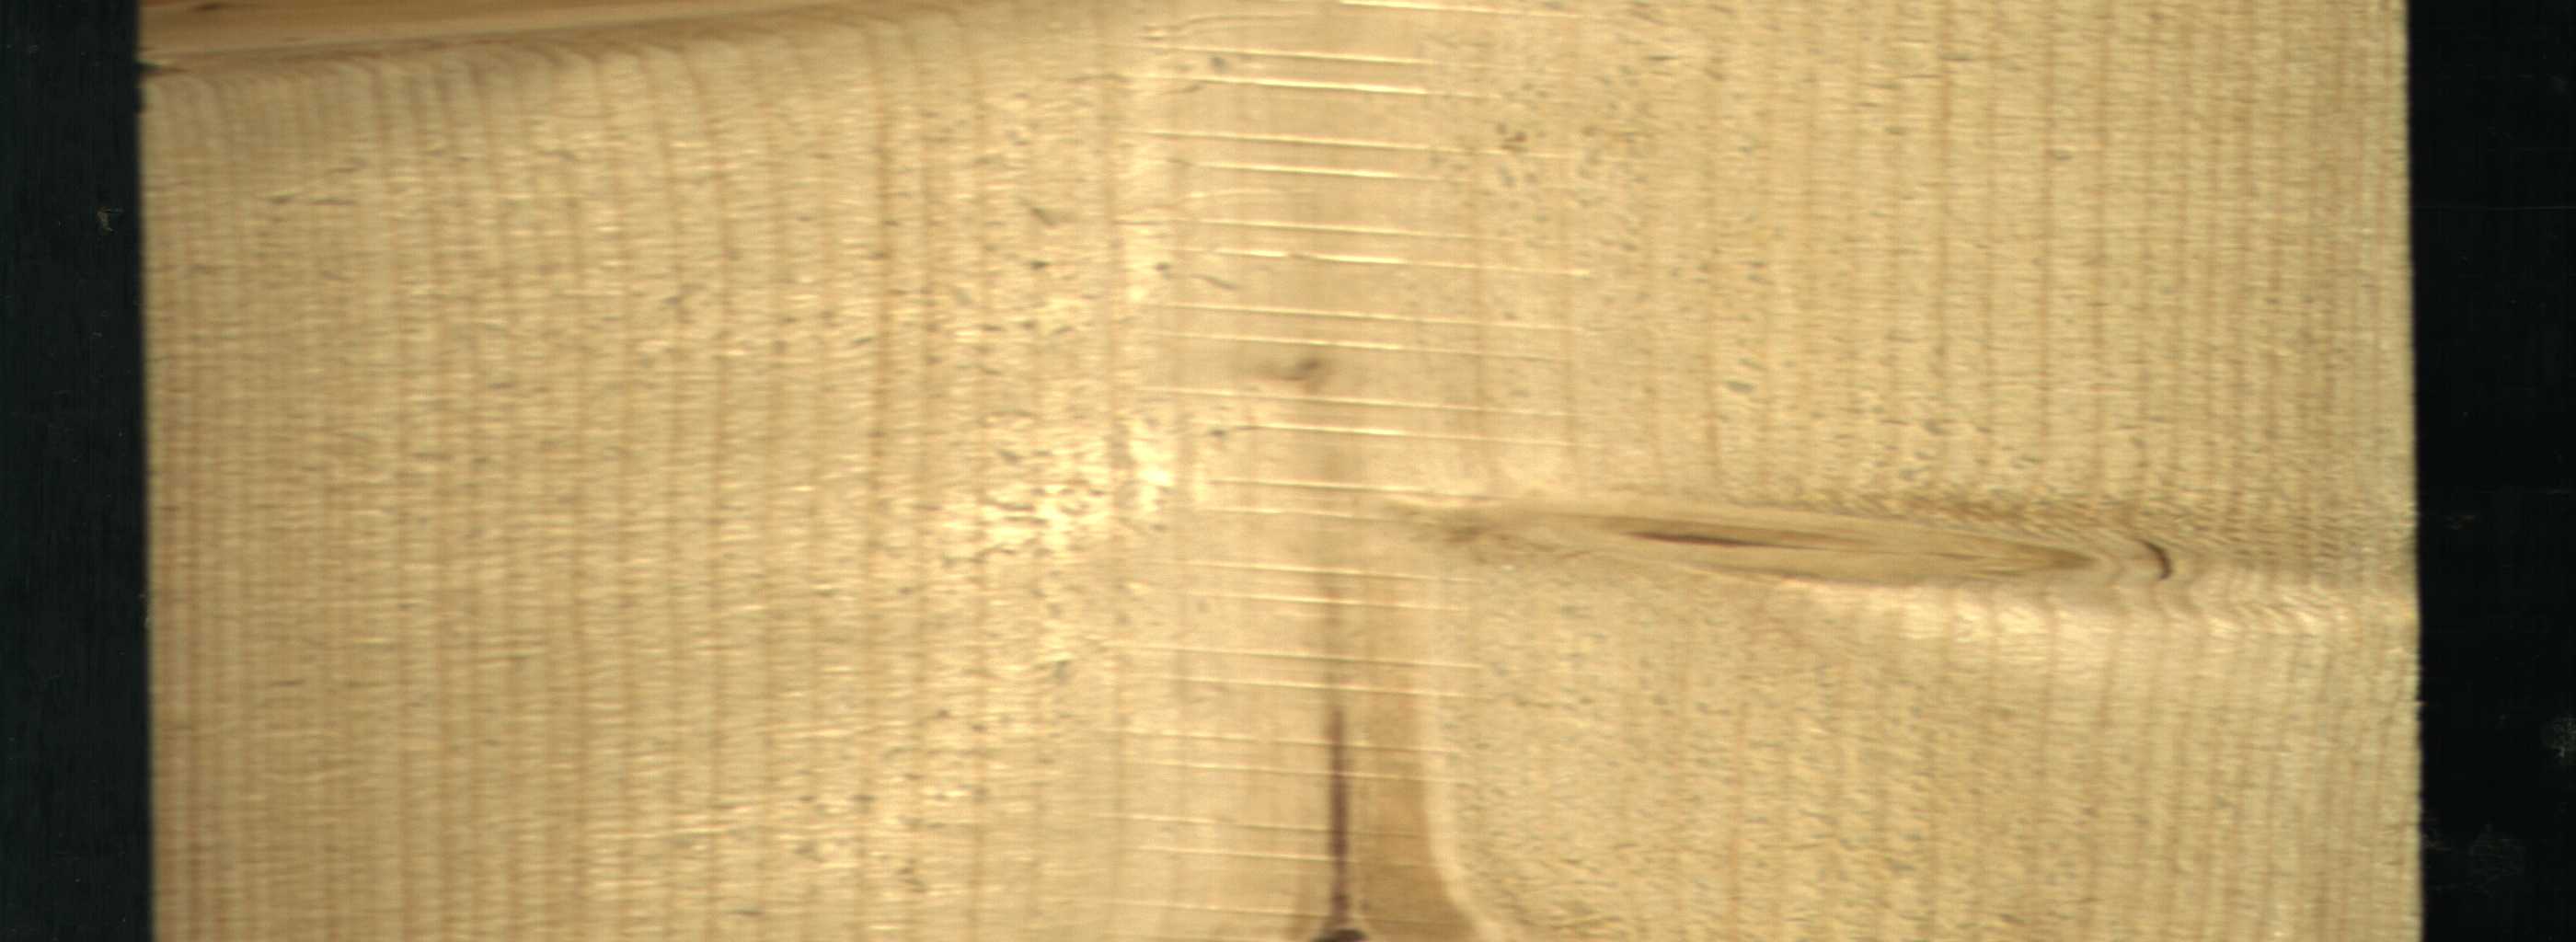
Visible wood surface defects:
Marrow
Live_Knot
Live_Knot